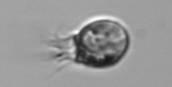
Label: Balanion